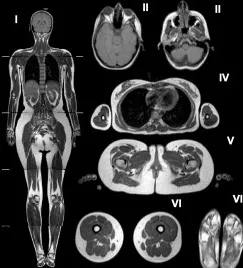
Comparison of fat distribution. The whole-body MRI confirms generalized fat loss in the patient who had a homozygous pathogenic variant in the LMNA gene. Adipose tissue is well preserved around mons pubis and external genital region similar to heterozygous LMNA R582H patient and typical FPLD2 patients while fat tissue loss is noted in a generalized pattern in the scalp, mammary gland, abdomen visceral/subcutaneous, and extremities. Fluid like signal is detected in the bone marrow. Supraclavicular subcutaneous fat was preserved, but the amount of fat was significantly decreased in contrast to heterozygous LMNA R582H and typical FLPD2. The liver was steatotic and diffusely enlarged. Fat loss is partial in heterozygous LMNA p. R582H carrier (Fig. 2b) affecting the limbs, abdomen, breasts and the lower part of the body which is similar to typical FPLD2, although more subcutaneous fat was observed in the upper part of the trunk, over the shoulders, and head and neck (Fig. R582H;. Fat distribution in a healthy control (28 years old, female).
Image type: radiology (mri)